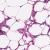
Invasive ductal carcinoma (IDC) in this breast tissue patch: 0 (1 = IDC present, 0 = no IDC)